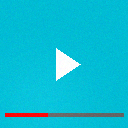
Screen state: on